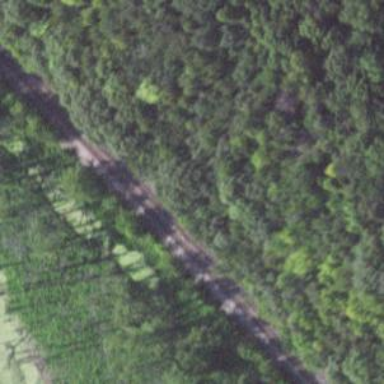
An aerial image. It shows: Railroad crossover.